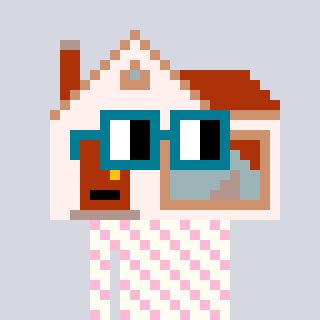
a pixel art character with square dark green glasses, a house-shaped head and a grayscale-colored body on a cool background